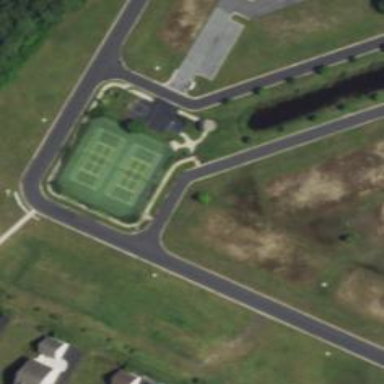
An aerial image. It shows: Tennis court in leisure pitch.